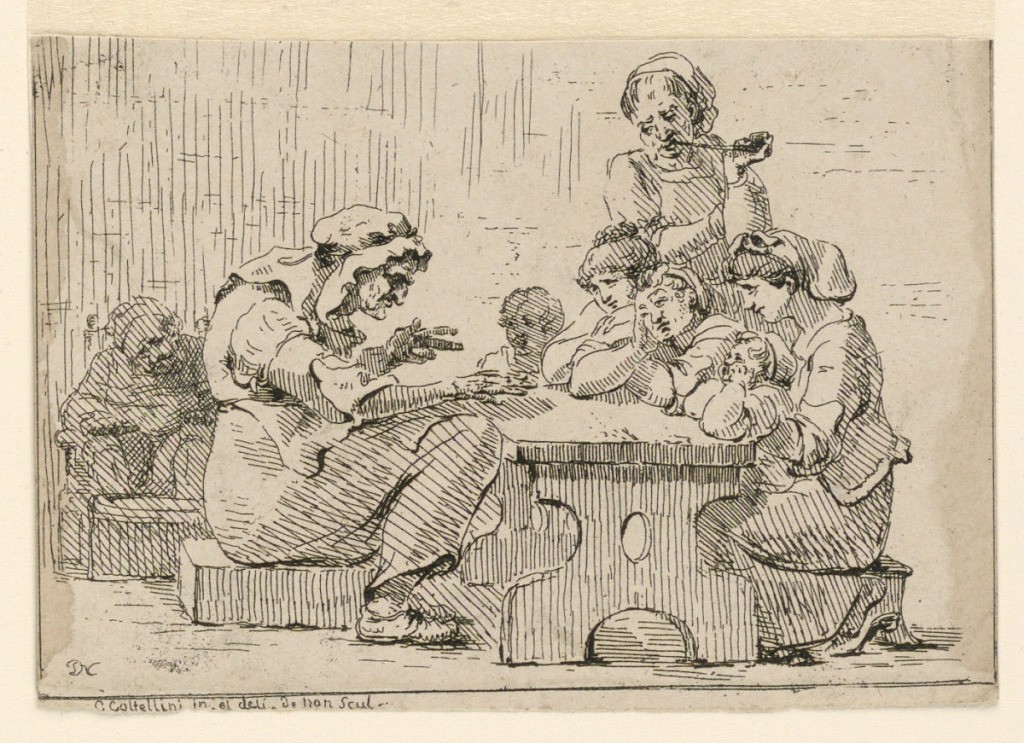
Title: Old Woman and Children Around a Table
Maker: Dominique Vivant Denon, French, 1747 - 1825
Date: ca. 1780
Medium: Etching on paper
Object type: Print
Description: An old hag, seated on a block at a low table, is seen telling fortunes to a group of women and children. Another figure in the left background.